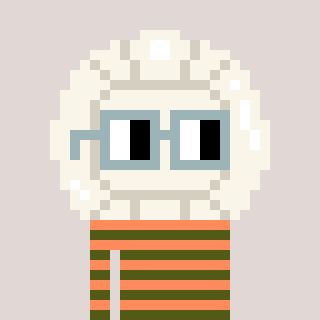
a pixel art character with square dark gray glasses, a volleyball-shaped head and a peachy-colored body on a warm background